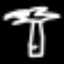
Label: palm tree